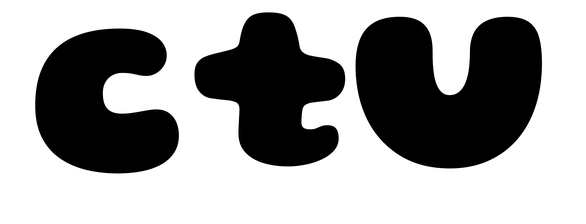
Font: Gluten_Black